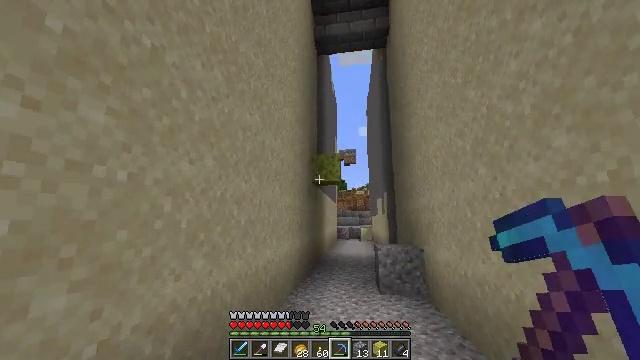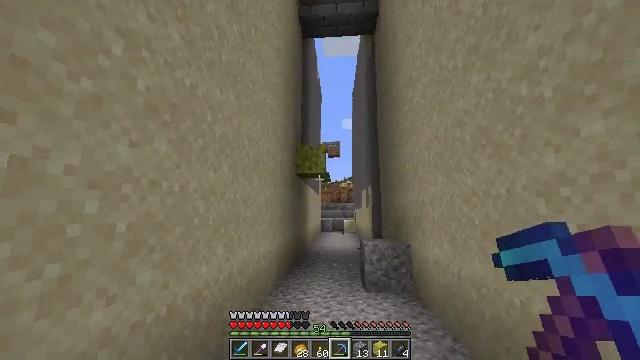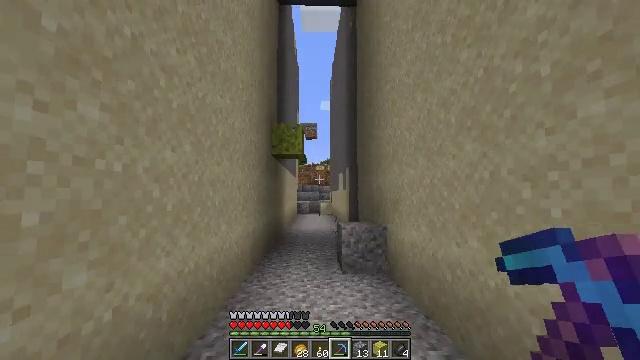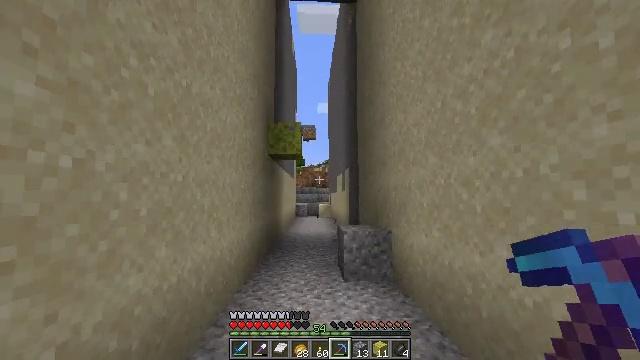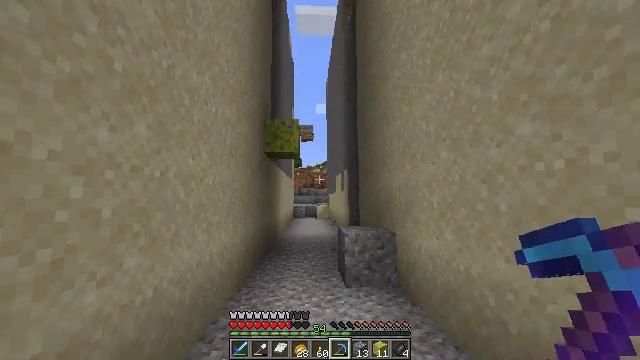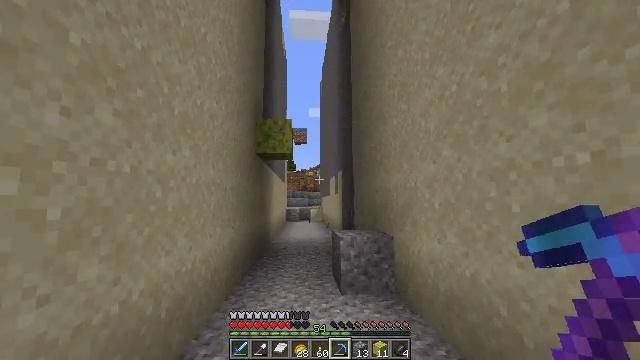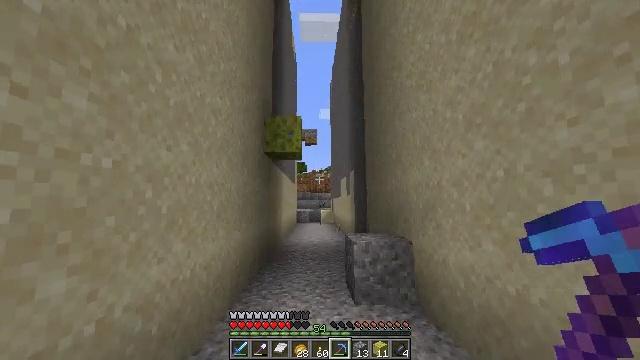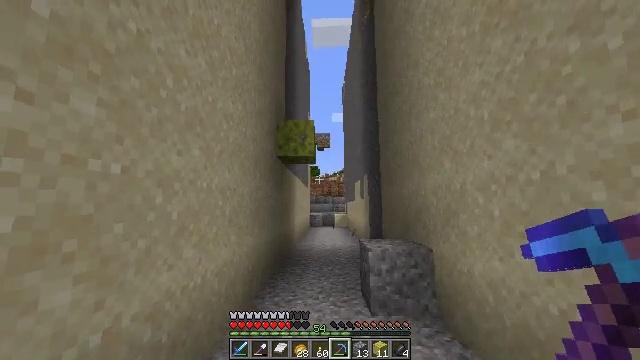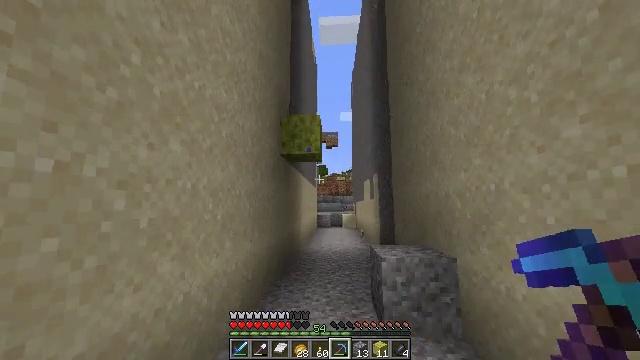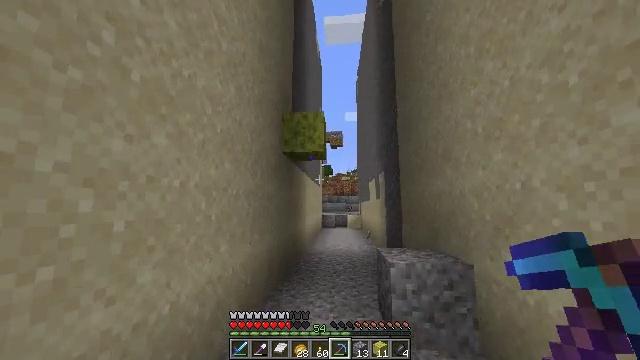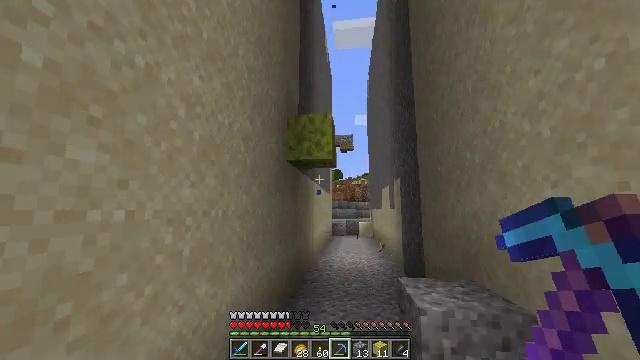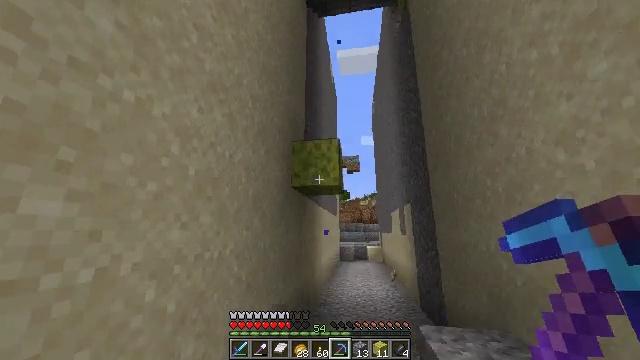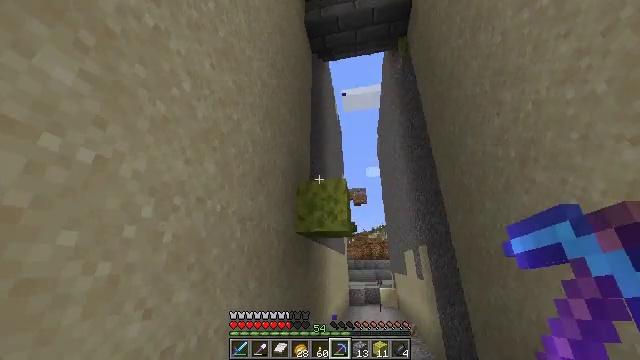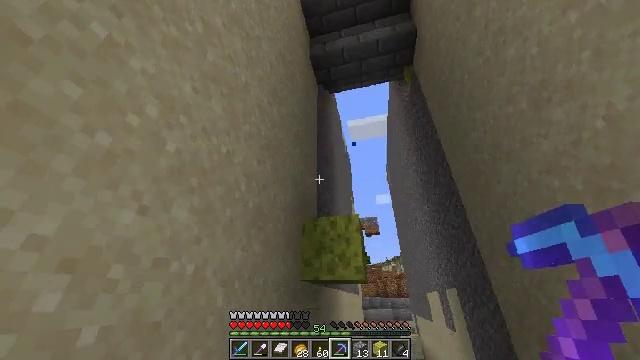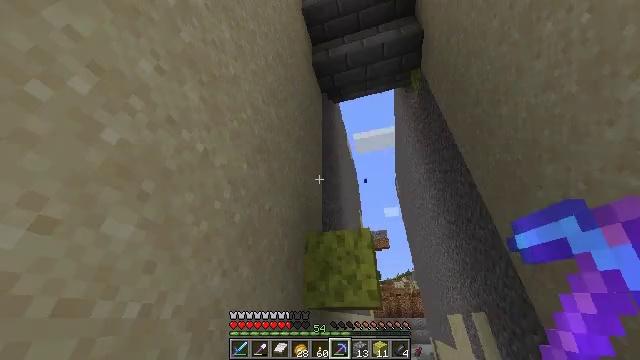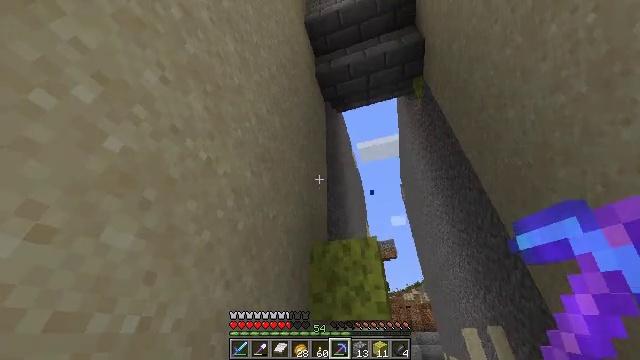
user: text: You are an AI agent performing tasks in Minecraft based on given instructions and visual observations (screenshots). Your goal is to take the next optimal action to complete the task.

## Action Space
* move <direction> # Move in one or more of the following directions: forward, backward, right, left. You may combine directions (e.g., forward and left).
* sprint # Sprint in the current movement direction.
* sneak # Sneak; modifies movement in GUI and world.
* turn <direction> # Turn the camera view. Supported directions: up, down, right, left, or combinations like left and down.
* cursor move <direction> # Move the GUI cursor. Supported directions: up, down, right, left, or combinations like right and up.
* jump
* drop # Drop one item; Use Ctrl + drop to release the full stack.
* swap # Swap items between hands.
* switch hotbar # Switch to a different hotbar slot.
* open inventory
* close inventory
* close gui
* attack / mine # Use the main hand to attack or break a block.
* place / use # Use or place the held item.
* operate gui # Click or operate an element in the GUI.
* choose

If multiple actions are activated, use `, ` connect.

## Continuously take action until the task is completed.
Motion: motion action
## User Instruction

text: Collect the wet sponge after mining.
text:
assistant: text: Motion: move forward, turn right and down
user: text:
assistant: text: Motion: move forward, turn right and down
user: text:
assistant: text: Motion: move forward
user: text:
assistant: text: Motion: move forward
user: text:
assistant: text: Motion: move forward, turn right
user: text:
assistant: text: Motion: move forward, turn left
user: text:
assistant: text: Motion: move forward, turn left and up
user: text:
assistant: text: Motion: move forward, turn left
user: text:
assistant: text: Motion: move forward, turn left
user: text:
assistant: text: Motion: move forward, turn left, jump
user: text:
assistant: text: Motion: move forward, turn left and up, jump
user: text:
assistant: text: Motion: move forward, turn left and up, jump
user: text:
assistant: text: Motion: move forward, turn left and up, jump
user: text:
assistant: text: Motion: move forward, turn left and up
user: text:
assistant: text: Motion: move forward, turn left and up
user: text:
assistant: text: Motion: move forward, turn left and up
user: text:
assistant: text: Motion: move forward
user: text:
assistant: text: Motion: no_op
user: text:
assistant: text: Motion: no_op
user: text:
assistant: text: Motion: turn up
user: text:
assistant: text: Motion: turn up
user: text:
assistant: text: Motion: turn up
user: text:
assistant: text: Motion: turn right and up
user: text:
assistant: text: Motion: attack / mine
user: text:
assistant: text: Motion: attack / mine
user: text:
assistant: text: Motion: attack / mine
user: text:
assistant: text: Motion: attack / mine
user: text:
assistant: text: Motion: attack / mine
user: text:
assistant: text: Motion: turn right, attack / mine
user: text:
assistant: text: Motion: turn right, attack / mine